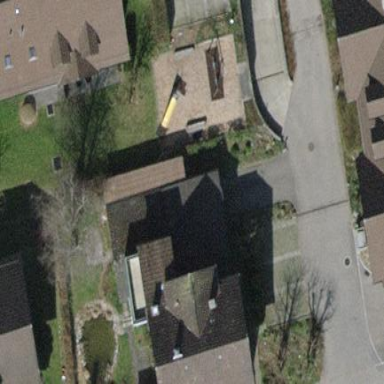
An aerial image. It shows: View of roof of building.